Question: We use Microsoft's code contracts in our codebase.
A project had 'Contract.Requires' statements in it, without the build configuration that is released having "Perform Runtime Contract Checking" checkbox being ticked.
When the release build hits the 'Contract.Requires' statement, an exception is generated. This eventually trickles up and causes a 'System.ServiceModel.CommunicationException' in the web service that uses the code contracts.
There was no indication anywhere in the exception** that this was a code contracts issue.
Is there any way to expose the fact that it's a code contract issue?
The issue was resolved by ticking the "Perform Runtime Contract Checking" checkbox for the release build configuration, but it would be good to ALSO have better diagnostic information available at runtime.

** Still working on digging into the inner exceptions.
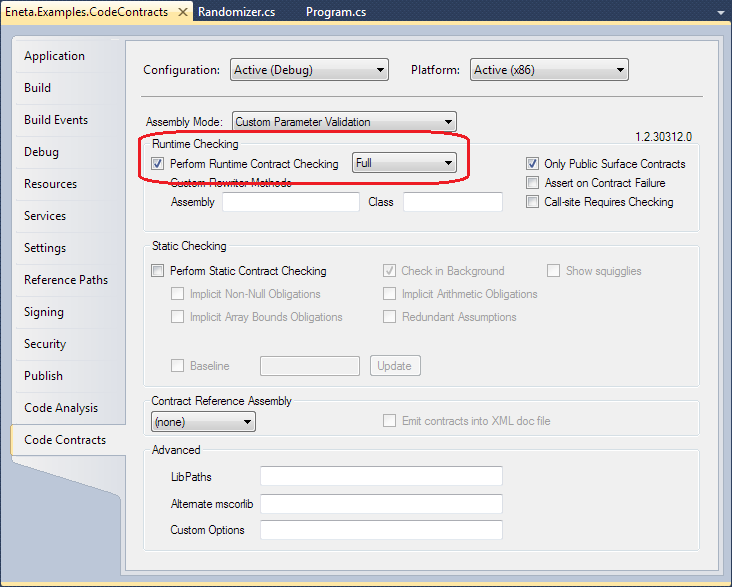
Answer: The rewriter is always needed, even if you don't want runtime checking. The name of that option is misleading! If you want to turn off runtime checking, you need to enable that checkbox, but set the dropdown to "none".
If you don't have the rewriter enabled, the code will just call the actual methods in the Contracts class, which are really just dummy methods for the rewriter to access. If you actually call them, they just throw an exception.